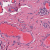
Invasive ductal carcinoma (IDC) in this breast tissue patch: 0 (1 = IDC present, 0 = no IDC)